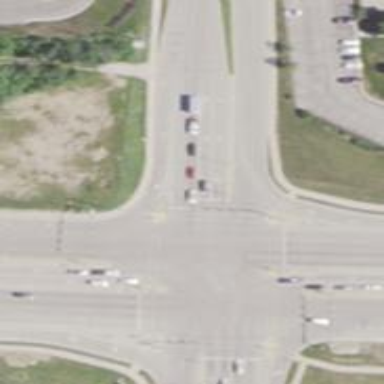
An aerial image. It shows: Marked crossing on the road.